Interaction volume radius: 10 \u00c5
Interaction volume height: 20 \u00c5
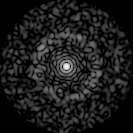
Disorder parameter: 0.8333